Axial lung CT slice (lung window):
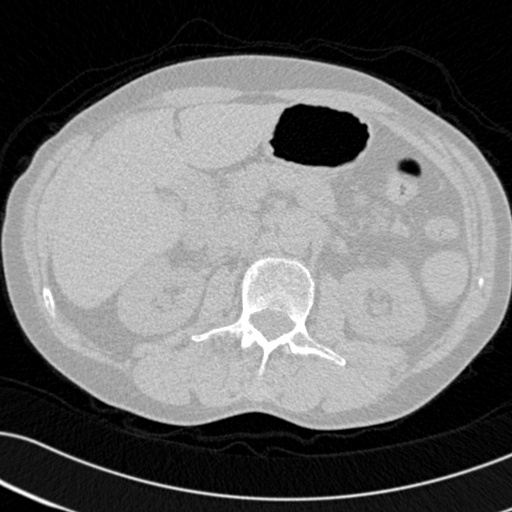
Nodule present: no